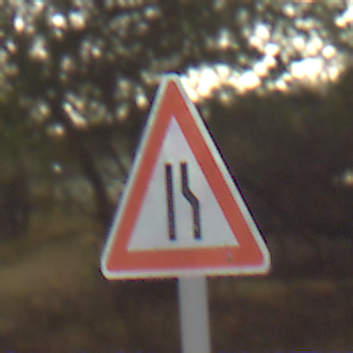
Verkehrszeichen: EinseitigVerengteFahrbahnRechts
Umgebung: Outdoor, Nature
Tageszeit: Night
Wetter: Clear
Licht: Natural
Jahreszeit: NotSpecified
Kontrast: LowContrast